Field crop: maize
Growth stage: 1
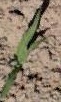
Species: maize